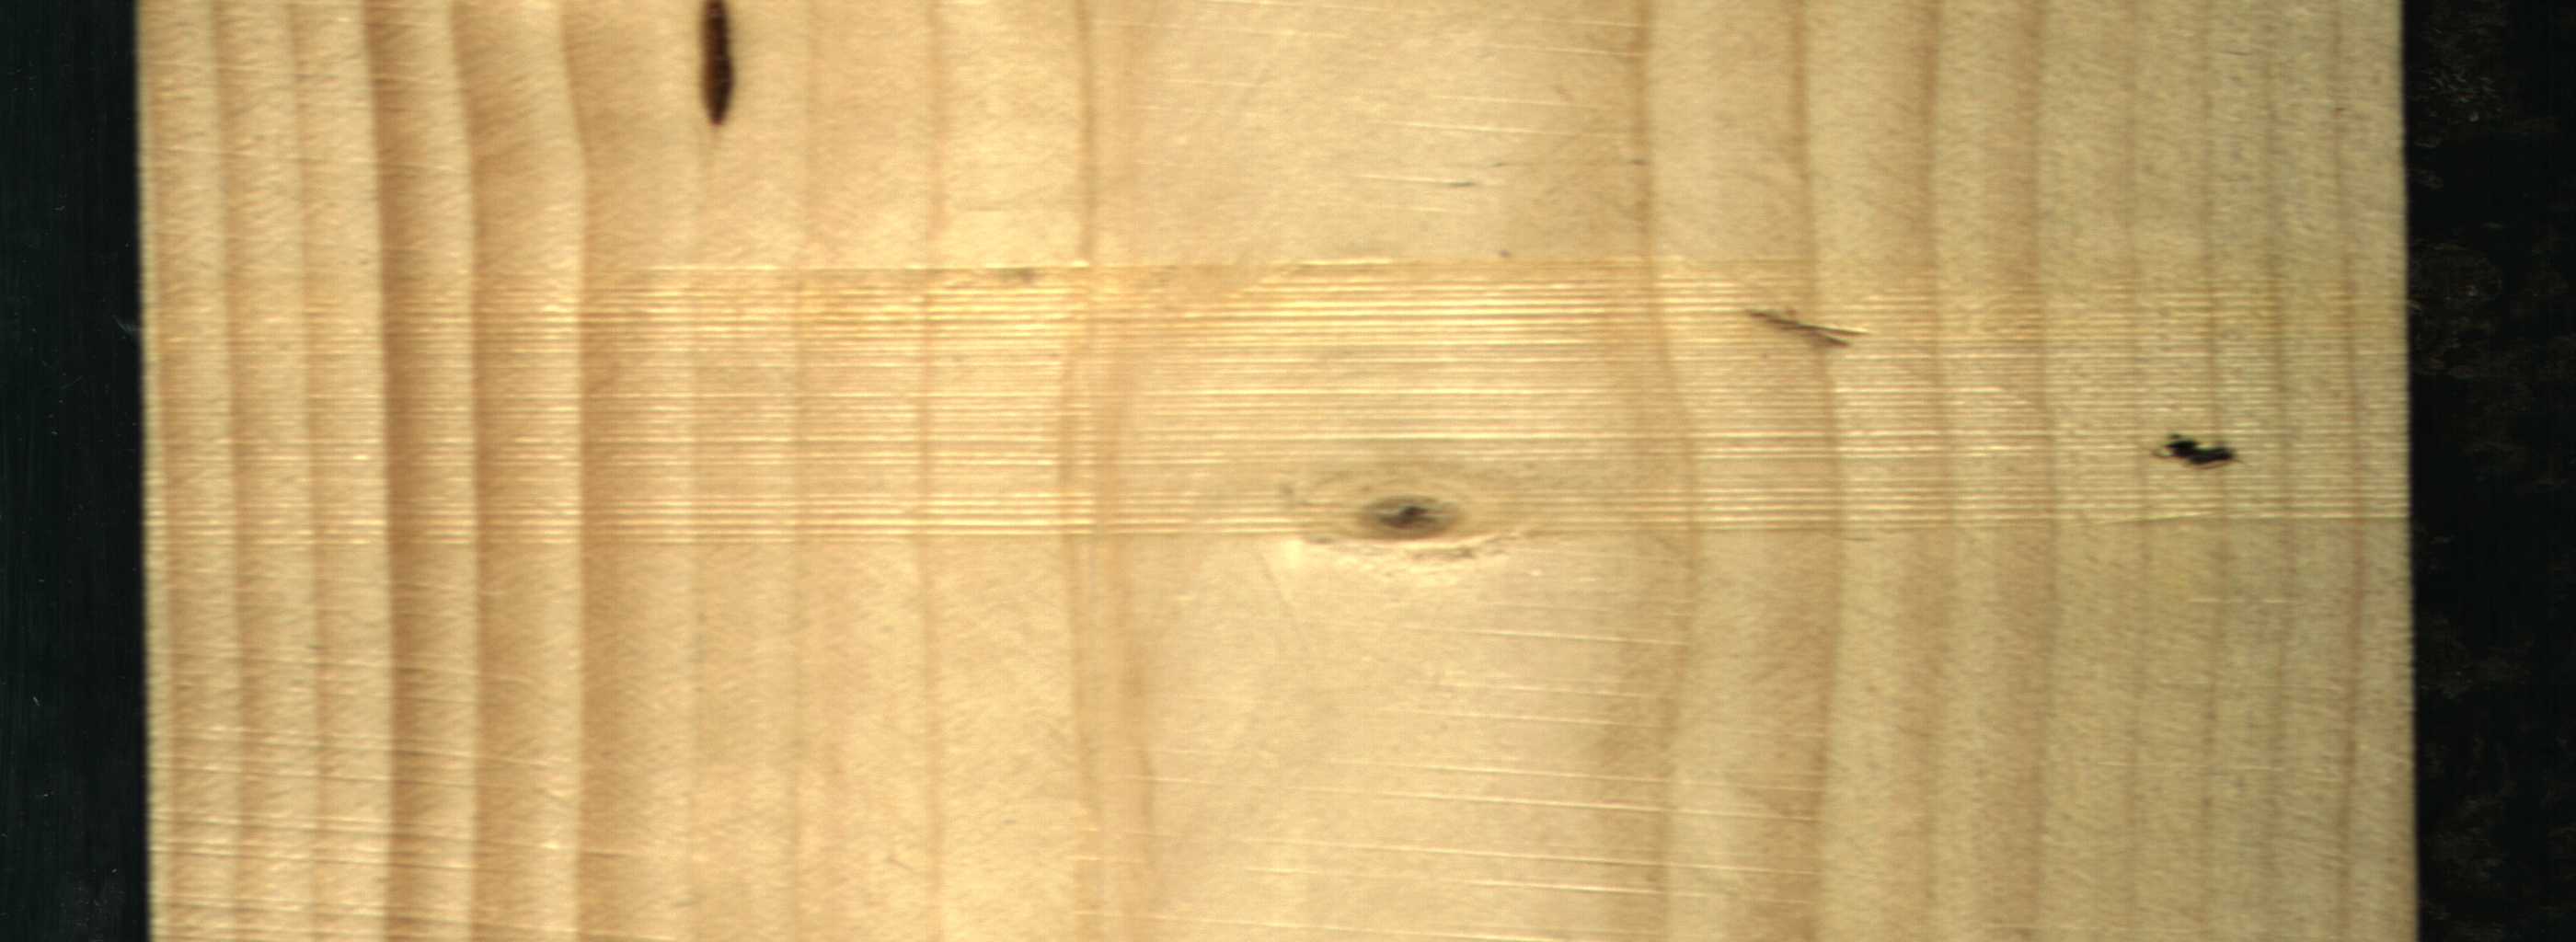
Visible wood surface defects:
resin
Live_Knot